Question: I am using XamDateTimeEditor for time (hh:mm) masking. Now when cursor focus is in control then its works on spin button up and down.But cursor focus is in other control and i click on spin Button (up or down) nothing happened. So how can i set focus in my current control when click on spin Button (up or down).

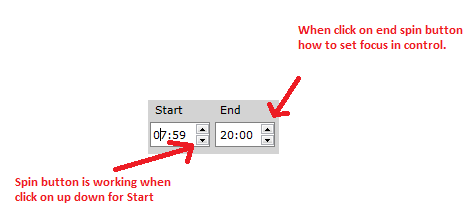
Answer: I believe that the very same question is already answered in the Infragistics' forums:
<URL>